Interaction volume radius: 10 \u00c5
Interaction volume height: 25 \u00c5
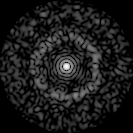
Disorder parameter: 0.827